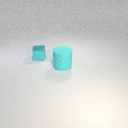
large cyan rubber cylinder in front of small cyan metal cube